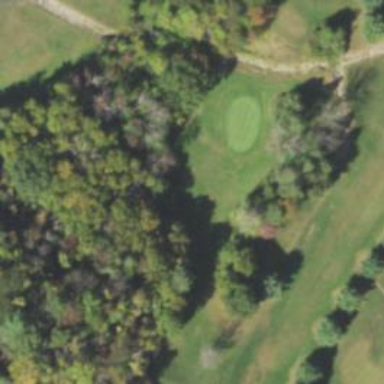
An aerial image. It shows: Golf fairway surrounded by grass.